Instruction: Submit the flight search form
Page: home
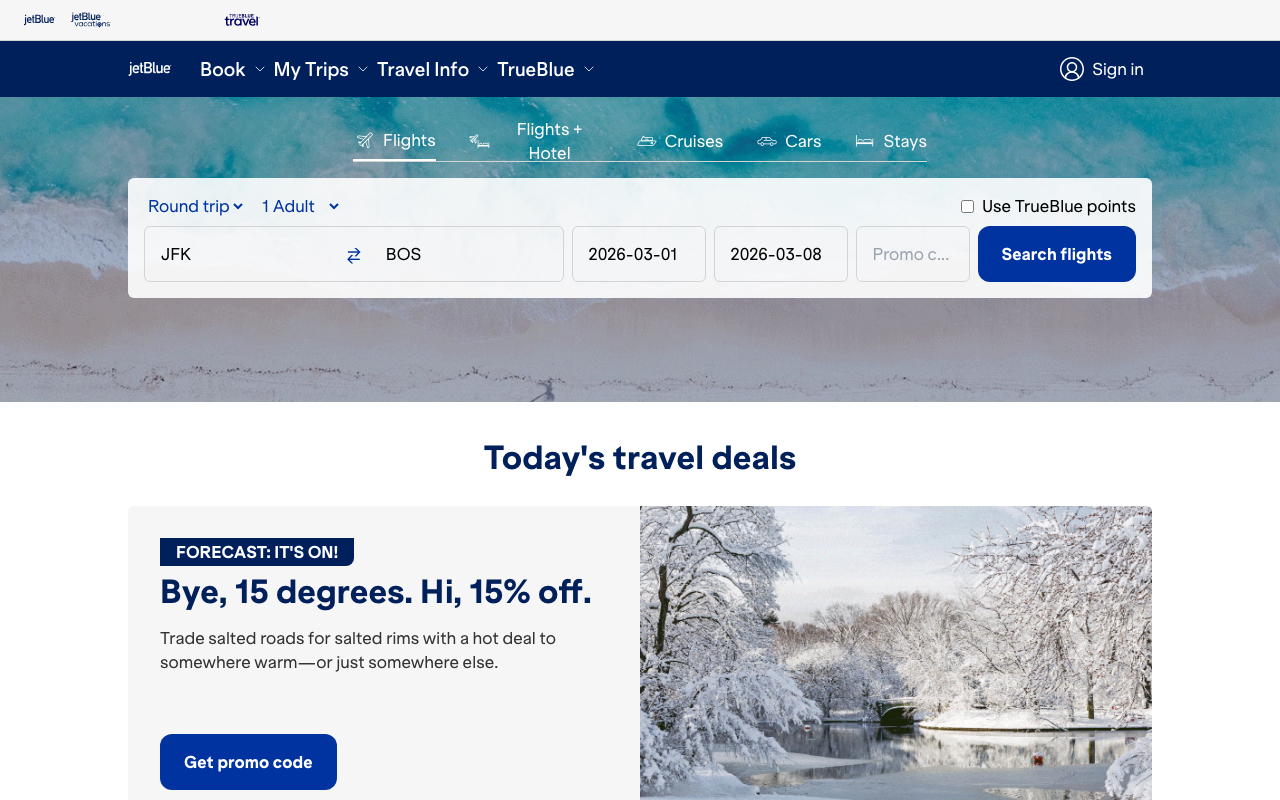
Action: click